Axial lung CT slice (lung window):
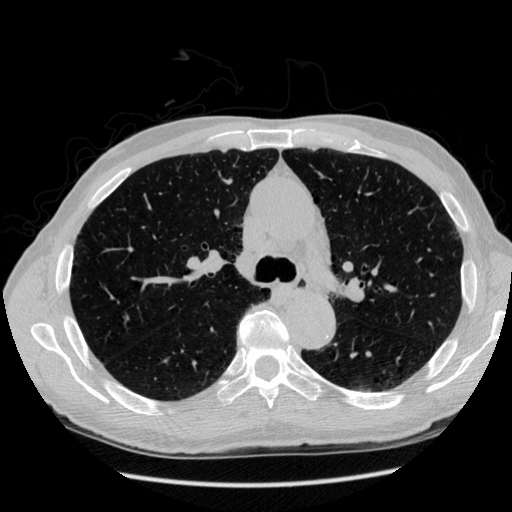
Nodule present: no